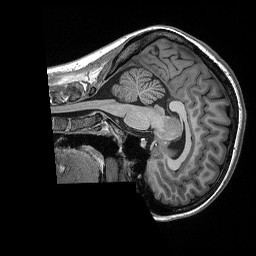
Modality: T1w
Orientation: sagittal
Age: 24
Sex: female
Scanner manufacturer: siemens
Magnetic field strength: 3 T
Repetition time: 2.3 s
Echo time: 0.00298 s